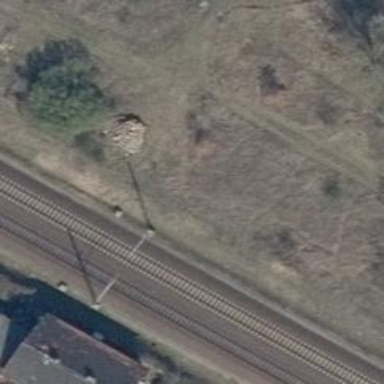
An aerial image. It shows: Milestone along the railway track with catenary mast.